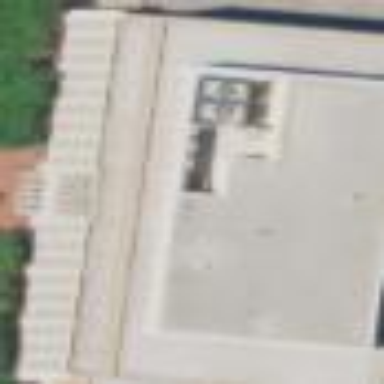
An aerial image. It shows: Part of building.